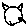
Label: cat